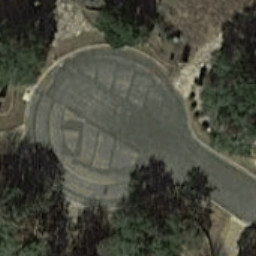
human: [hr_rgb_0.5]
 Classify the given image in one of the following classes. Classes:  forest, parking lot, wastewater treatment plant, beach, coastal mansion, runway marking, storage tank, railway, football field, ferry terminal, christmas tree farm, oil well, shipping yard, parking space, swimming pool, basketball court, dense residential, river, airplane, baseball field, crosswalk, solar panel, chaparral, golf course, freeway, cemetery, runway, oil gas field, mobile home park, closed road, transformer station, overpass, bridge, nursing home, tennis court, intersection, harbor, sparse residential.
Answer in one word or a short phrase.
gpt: closed road